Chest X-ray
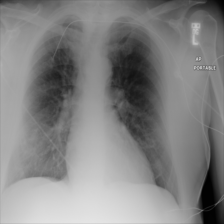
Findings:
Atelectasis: negative
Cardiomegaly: negative
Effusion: negative
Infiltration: negative
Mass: negative
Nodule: negative
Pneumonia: negative
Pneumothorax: negative
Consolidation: negative
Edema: negative
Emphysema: negative
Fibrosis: negative
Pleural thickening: negative
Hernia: negative